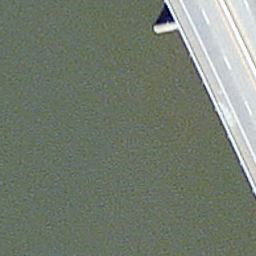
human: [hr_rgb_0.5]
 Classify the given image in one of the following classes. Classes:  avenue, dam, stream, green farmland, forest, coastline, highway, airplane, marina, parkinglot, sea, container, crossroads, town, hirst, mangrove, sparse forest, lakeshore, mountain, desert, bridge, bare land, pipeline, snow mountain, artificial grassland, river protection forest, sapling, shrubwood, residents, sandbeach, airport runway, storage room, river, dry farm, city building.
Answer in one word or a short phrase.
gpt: bridge